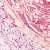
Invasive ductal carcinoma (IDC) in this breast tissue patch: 0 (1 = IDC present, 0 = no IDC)